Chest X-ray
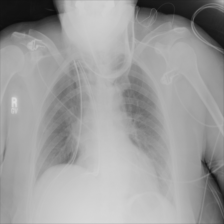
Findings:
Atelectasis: negative
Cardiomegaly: negative
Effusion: negative
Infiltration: negative
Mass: negative
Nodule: negative
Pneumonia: negative
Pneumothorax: negative
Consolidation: negative
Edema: negative
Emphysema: negative
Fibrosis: negative
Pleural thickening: negative
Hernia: negative